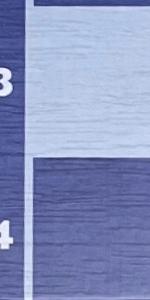
Label: Empty